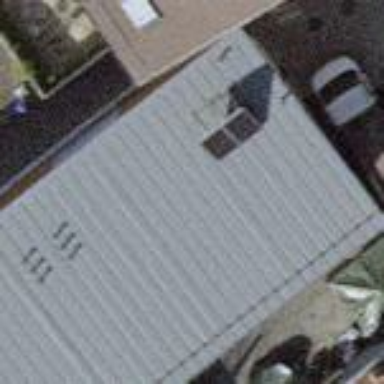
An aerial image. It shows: Skillion roof apartments building.